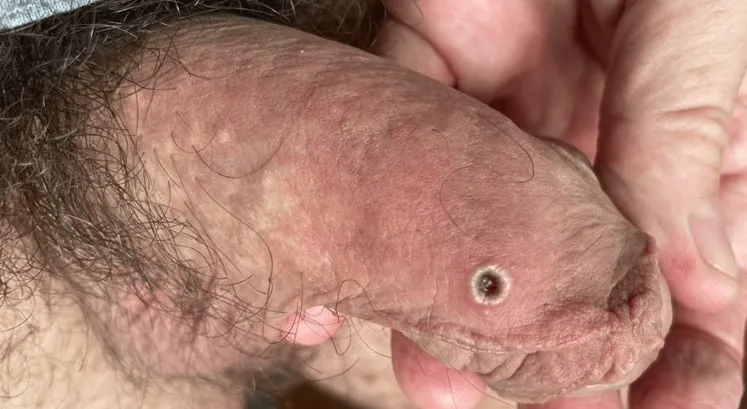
Umbilicated lesion on the penis.
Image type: medical_photograph (skin_photograph)